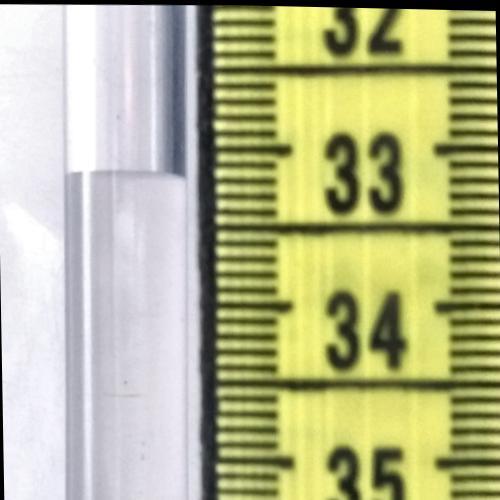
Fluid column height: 33.2 cm